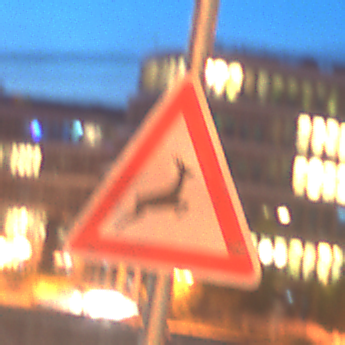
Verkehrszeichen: WildwechselLinks
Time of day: Night
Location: Outdoor (Urban)
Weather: PartlyCloudy
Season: NotSpecified
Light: Artificial